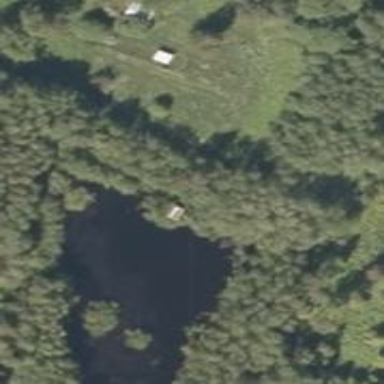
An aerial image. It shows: Pond surrounded by natural water.